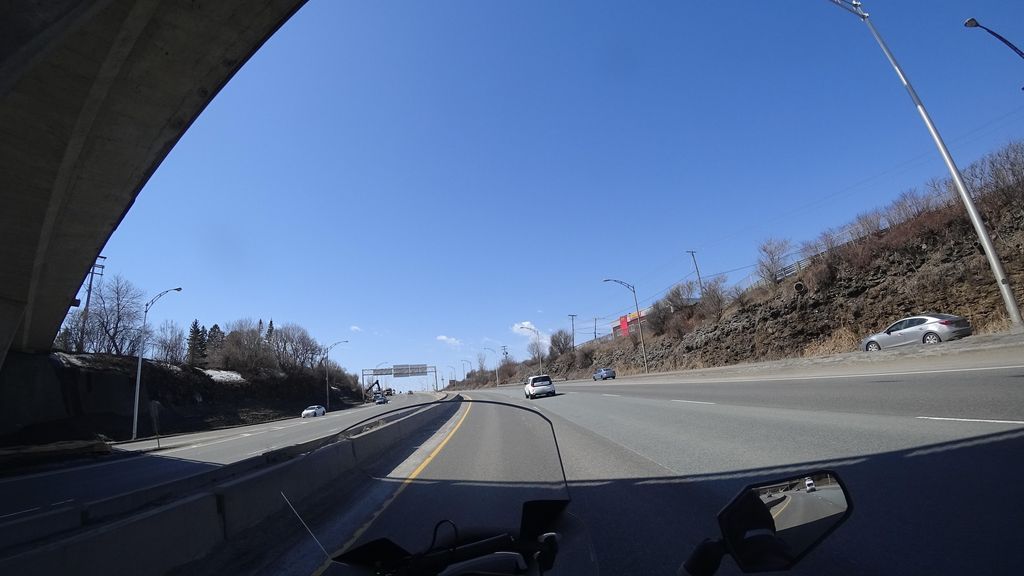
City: quebec_city